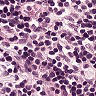
Metastatic tissue present: no